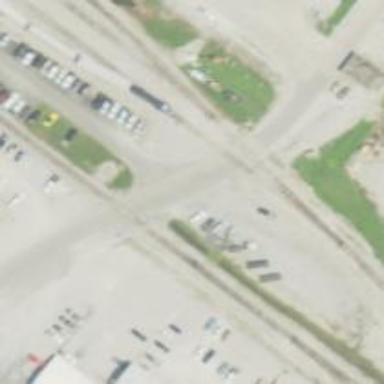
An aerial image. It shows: Level crossing along the railway.